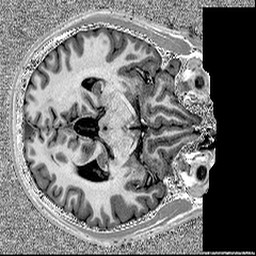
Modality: MP2RAGE
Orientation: axial
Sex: male